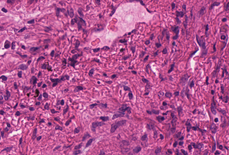
Tumor epithelial tissue: no
Tumor-associated stroma tissue: yes
Normal tissue: no